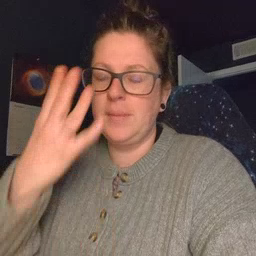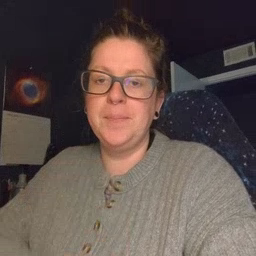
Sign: nap